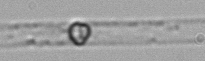
Label: Dactyliosolen_blavyanus